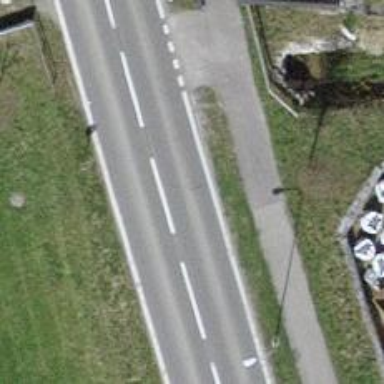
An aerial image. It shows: Primary highway.